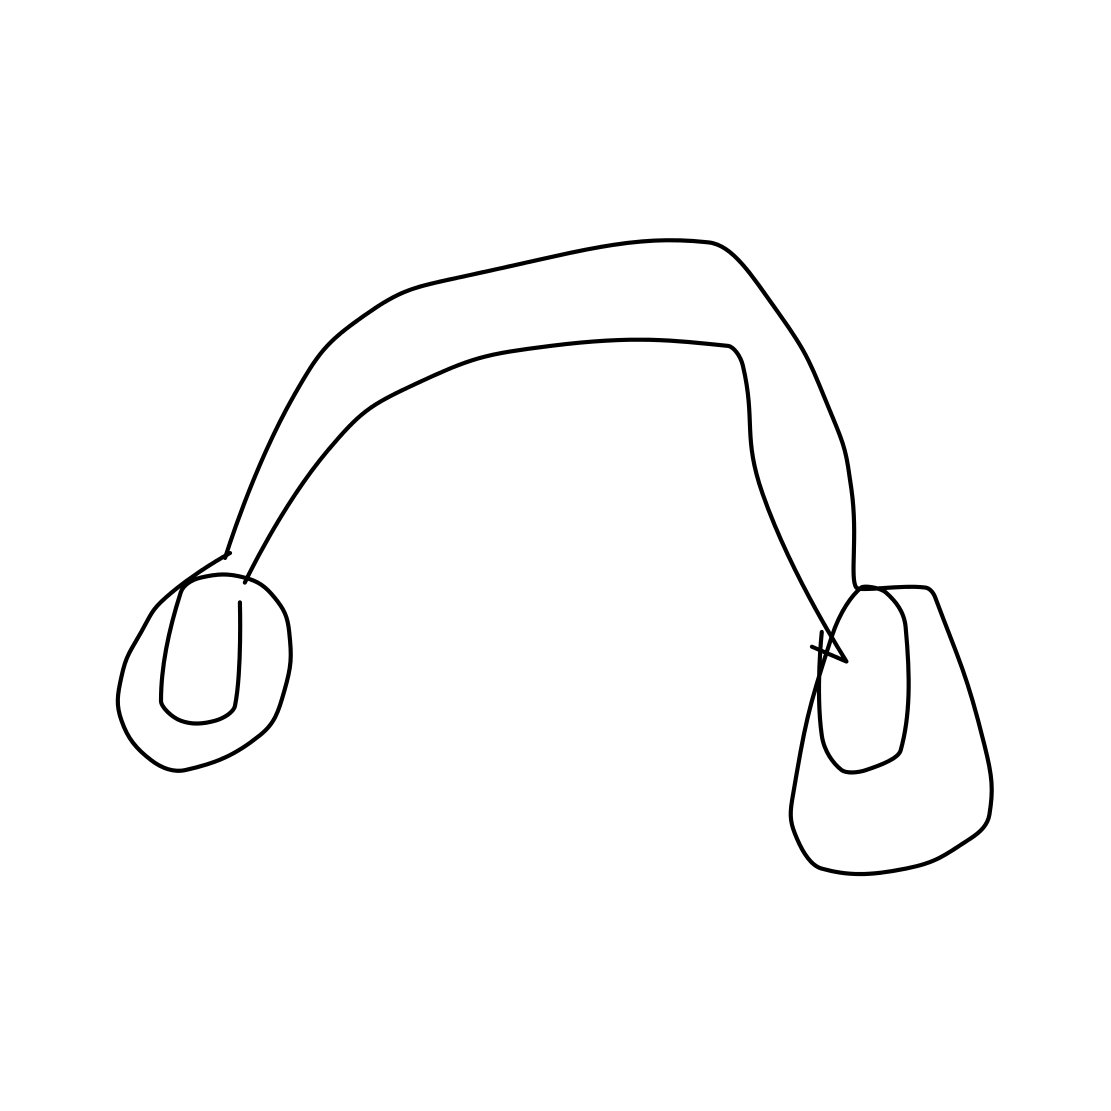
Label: head-phones